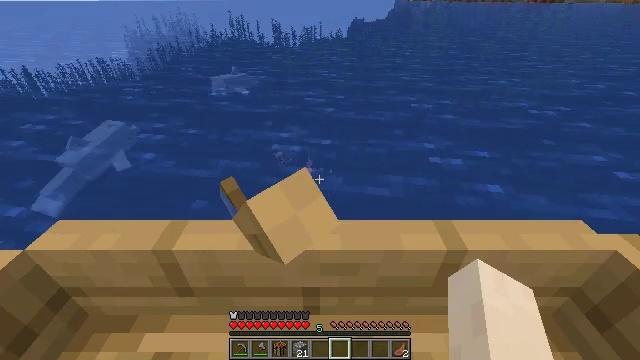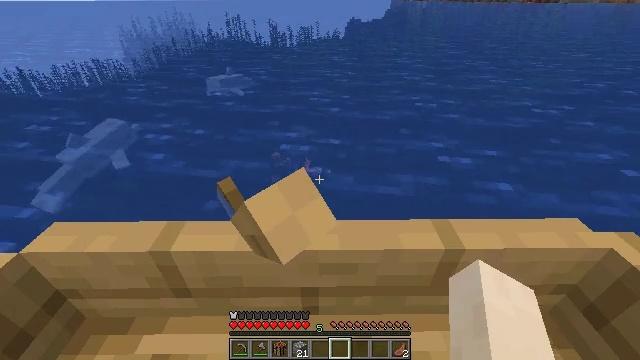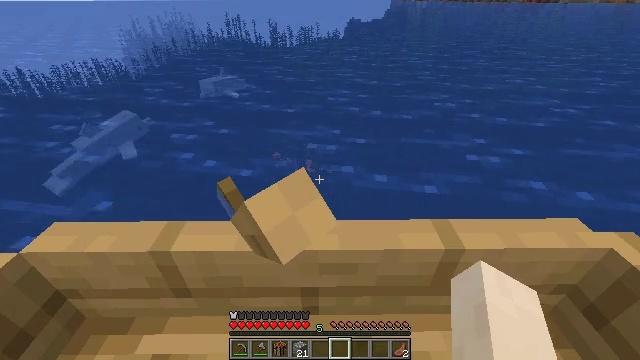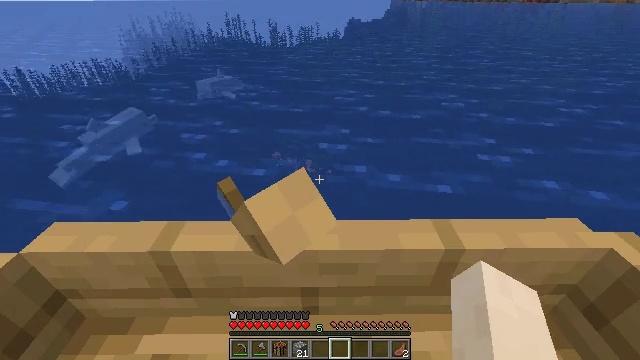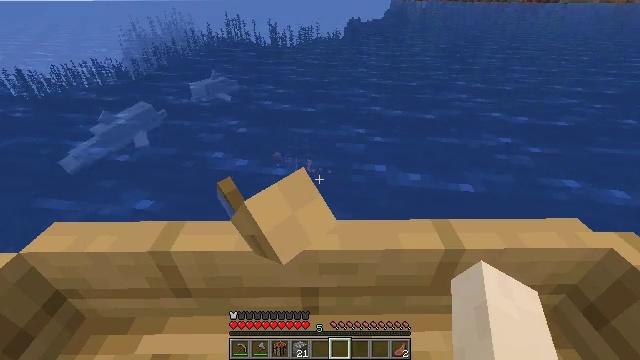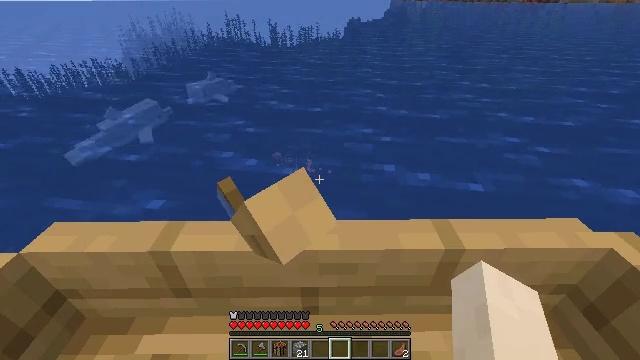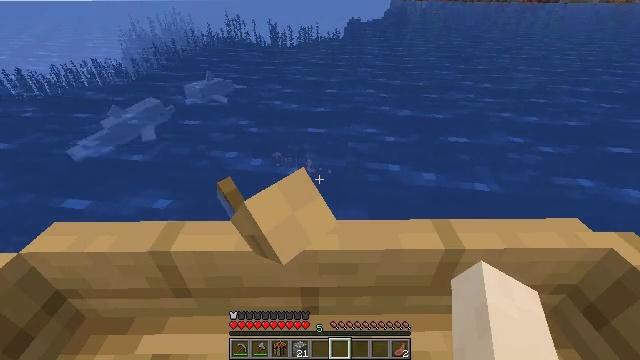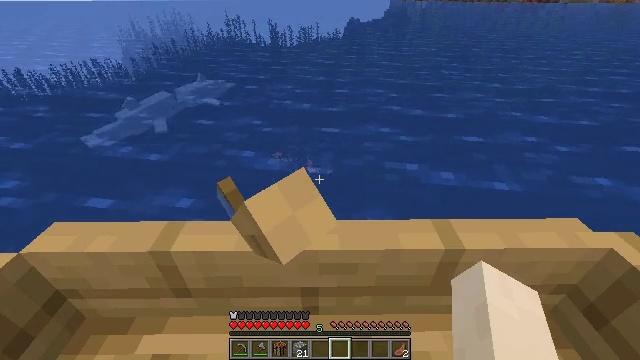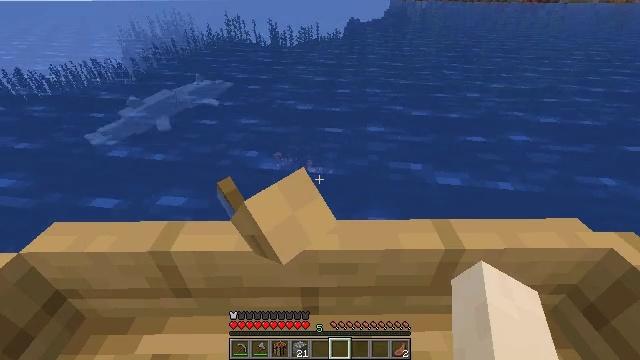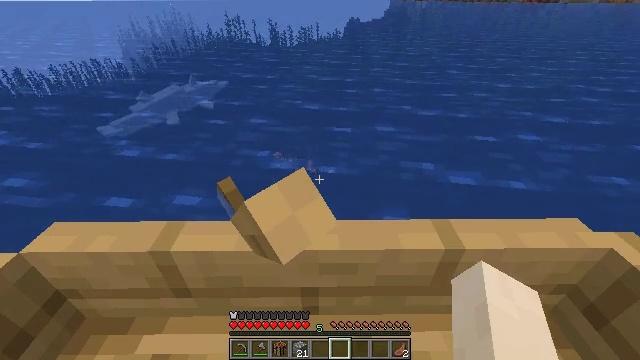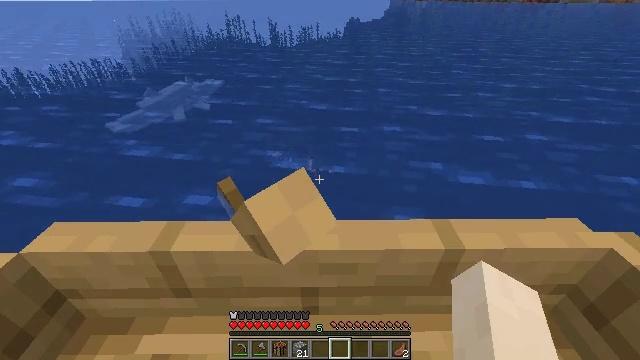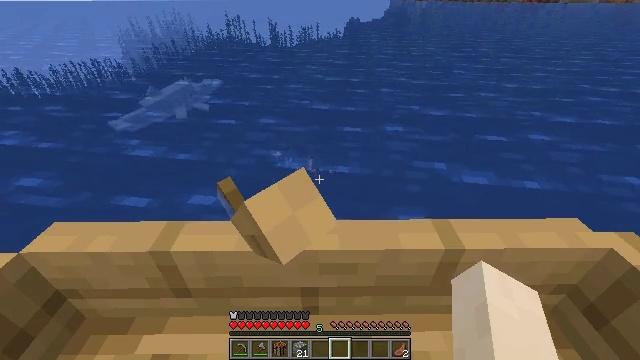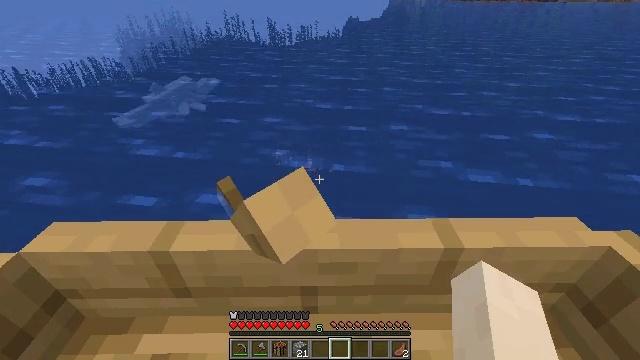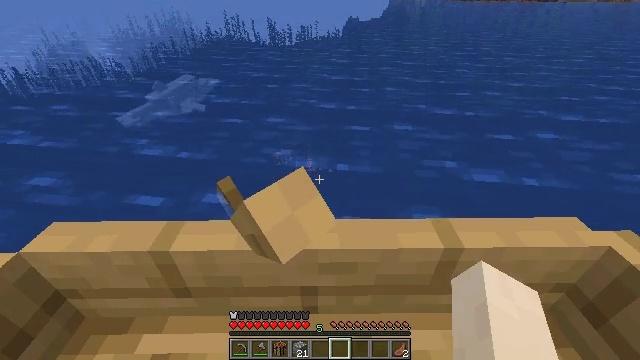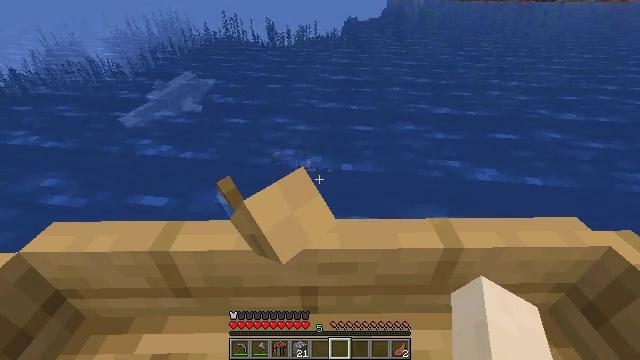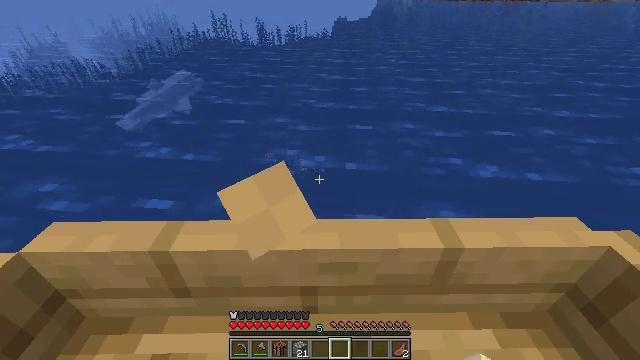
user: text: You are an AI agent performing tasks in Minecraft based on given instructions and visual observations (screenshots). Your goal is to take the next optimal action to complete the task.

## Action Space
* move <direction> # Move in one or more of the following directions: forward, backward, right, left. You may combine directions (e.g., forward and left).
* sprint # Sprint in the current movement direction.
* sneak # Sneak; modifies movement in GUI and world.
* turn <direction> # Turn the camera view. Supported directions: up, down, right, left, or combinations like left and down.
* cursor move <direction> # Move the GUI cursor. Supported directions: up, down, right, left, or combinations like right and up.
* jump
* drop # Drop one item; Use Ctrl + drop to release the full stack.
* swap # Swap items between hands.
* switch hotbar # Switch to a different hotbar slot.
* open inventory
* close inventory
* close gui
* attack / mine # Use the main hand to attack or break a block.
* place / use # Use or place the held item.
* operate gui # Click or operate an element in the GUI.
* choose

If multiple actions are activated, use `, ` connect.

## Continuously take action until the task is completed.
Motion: motion action
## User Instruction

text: Collect kelp plant from the sea.
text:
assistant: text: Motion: no_op
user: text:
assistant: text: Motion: no_op
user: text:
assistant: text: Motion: no_op
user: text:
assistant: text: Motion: no_op
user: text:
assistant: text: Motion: no_op
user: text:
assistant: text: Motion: no_op
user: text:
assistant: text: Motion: no_op
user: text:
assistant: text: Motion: no_op
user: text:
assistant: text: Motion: no_op
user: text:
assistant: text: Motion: no_op
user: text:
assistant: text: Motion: no_op
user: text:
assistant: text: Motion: no_op
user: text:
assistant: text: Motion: move right
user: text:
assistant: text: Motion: move forward and move right
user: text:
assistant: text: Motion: move forward and move right
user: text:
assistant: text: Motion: move forward and move right
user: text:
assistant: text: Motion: move forward and move right
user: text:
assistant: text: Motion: move forward and move right
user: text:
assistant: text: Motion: move forward and move right
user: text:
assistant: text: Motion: move forward and move right
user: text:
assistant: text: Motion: move forward and move right, turn left and down
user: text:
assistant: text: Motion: move forward and move right, turn left and down
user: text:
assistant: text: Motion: move forward and move right, turn left
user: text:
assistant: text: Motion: move forward and move right, turn left
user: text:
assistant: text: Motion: move forward and move right, turn left
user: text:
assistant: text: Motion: move forward and move right, turn left
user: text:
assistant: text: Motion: move forward and move right, sprint, turn left
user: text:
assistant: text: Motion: move forward, sprint, turn left
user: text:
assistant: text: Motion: move forward, sprint, turn left
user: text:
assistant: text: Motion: move forward, sprint